Interaction volume radius: 5 \u00c5
Interaction volume height: 20 \u00c5
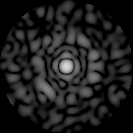
Disorder parameter: 0.8717